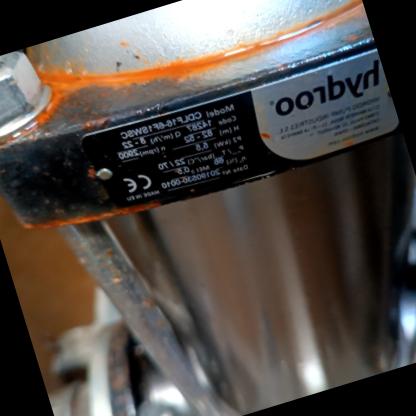
Klasa: tabliczka-znamionowa